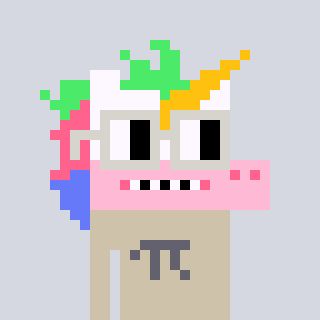
a pixel art character with square light gray glasses, a unicorn-shaped head and a bege-colored body on a cool background